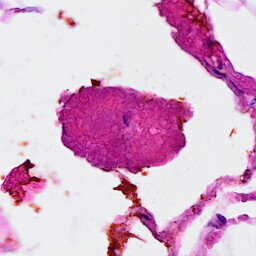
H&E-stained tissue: Breast